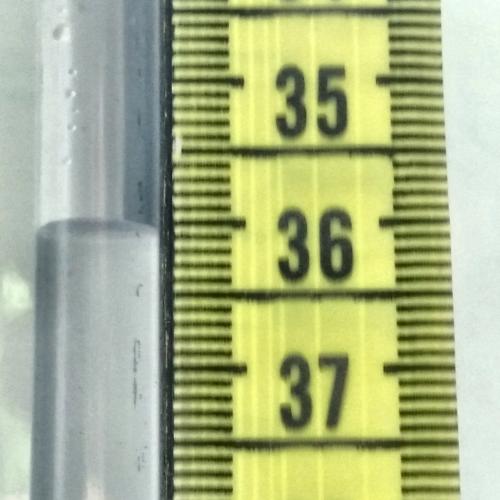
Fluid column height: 36.0 cm